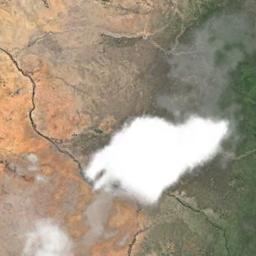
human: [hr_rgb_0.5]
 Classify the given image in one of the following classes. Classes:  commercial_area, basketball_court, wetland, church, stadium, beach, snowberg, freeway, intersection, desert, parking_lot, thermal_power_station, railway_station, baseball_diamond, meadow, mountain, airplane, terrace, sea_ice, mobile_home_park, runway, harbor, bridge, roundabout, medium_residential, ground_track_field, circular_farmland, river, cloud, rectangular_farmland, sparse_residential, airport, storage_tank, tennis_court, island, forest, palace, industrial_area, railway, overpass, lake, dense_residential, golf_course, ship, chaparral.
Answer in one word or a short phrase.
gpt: cloud